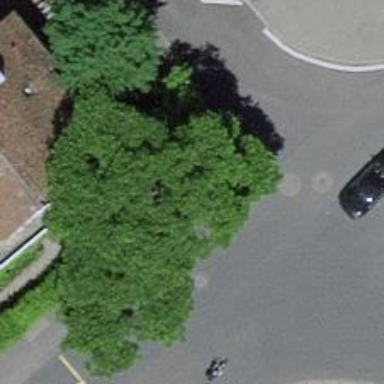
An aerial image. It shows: Sidewalk along the footway.